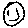
Label: smiley face